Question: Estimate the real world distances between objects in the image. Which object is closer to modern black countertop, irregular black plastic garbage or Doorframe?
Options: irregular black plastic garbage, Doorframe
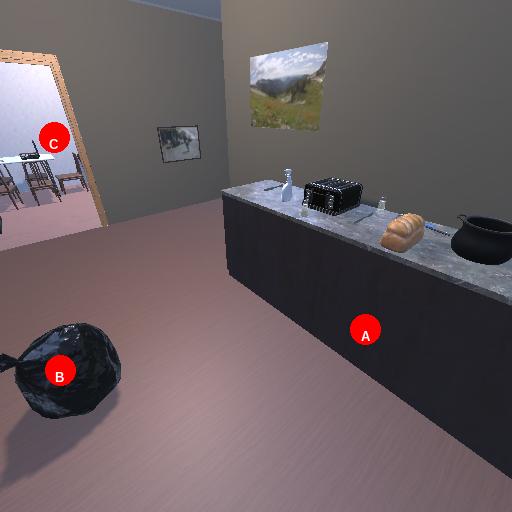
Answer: irregular black plastic garbage